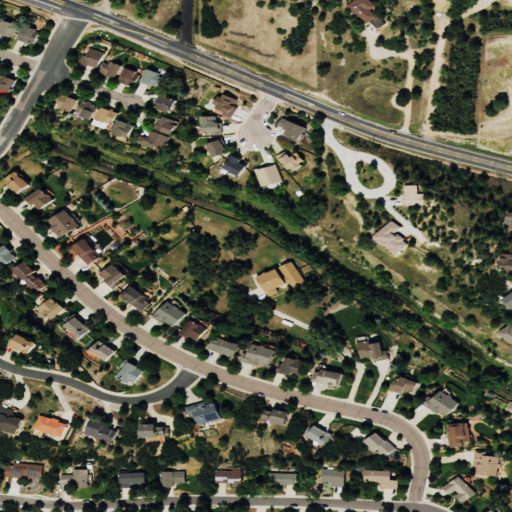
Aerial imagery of valley in Colorado named Woodmen Valley containing low intensity development, shrub, medium intensity development, open development, woody wetlands, and evergreen forest